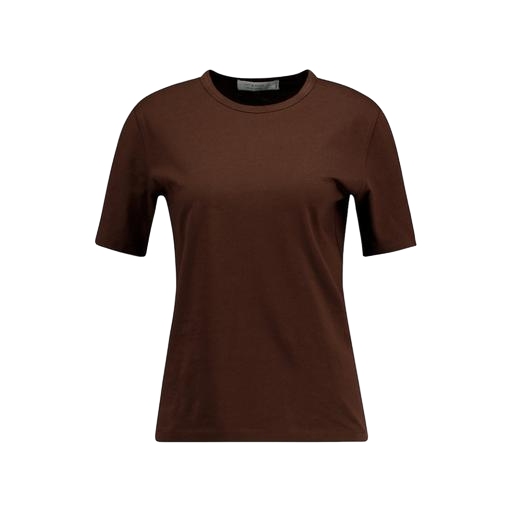
green jersey t-shirt brown, dark brown t-shirt, brown tee, white background